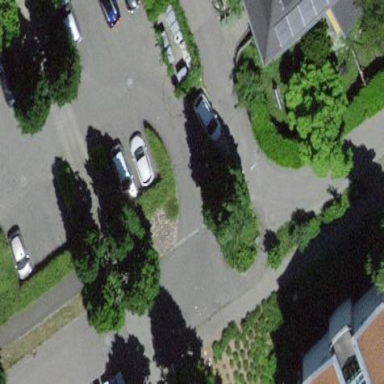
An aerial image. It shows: Parking area with asphalt surface.